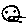
Label: smiley face